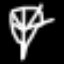
Label: leaf